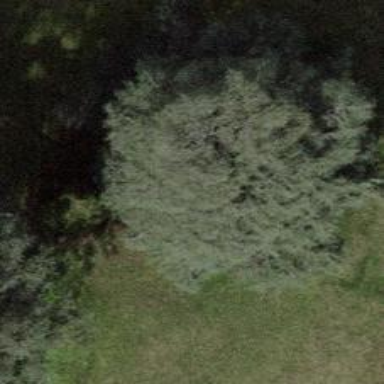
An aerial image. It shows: Evergreen tree with needle-leaved leaves.